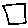
Label: square